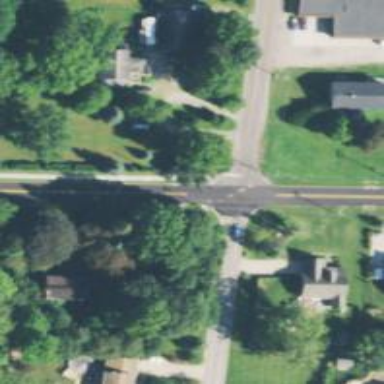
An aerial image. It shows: Asphalt footway with marked crossing.